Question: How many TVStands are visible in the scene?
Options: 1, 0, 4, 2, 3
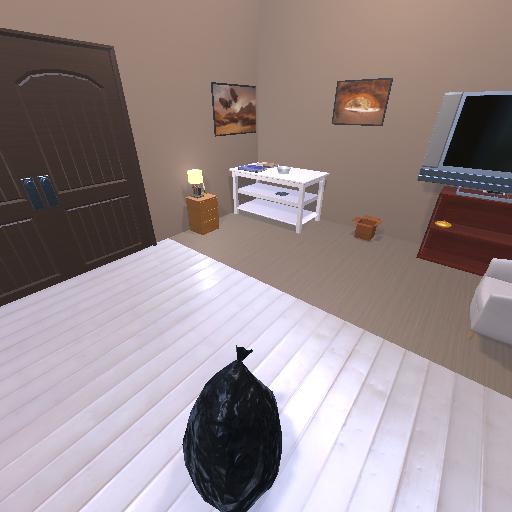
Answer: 1